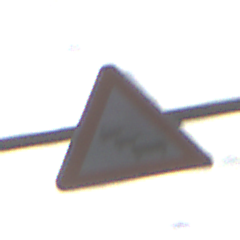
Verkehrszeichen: Stau
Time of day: MorningAfternoon
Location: Outdoor (Urban)
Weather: PartlyCloudy
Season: NotSpecified
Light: Natural